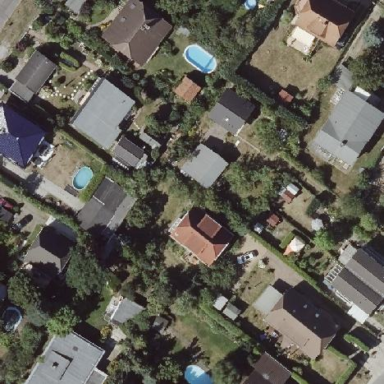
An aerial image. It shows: Residential area.